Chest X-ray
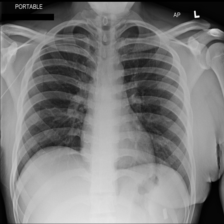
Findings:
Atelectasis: negative
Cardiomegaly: negative
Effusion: negative
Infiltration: negative
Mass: negative
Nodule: negative
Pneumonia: negative
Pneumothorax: negative
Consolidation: negative
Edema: negative
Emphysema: negative
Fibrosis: negative
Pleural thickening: negative
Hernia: negative